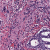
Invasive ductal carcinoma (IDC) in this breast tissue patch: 1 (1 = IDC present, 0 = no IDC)